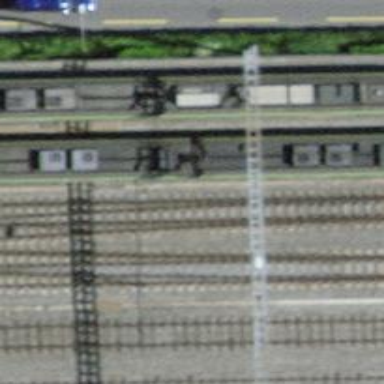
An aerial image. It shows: Railway junction.